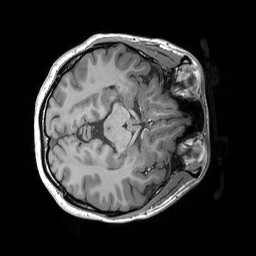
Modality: T1w
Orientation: axial
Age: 23